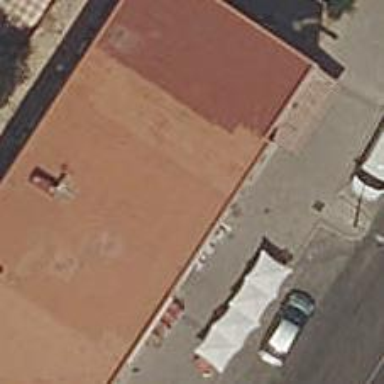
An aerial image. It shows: Pub.